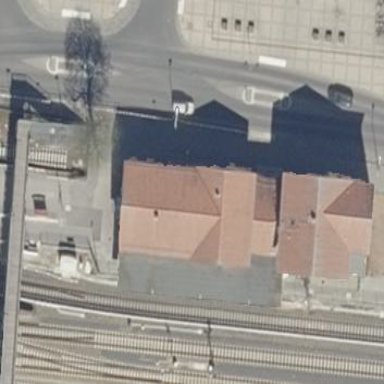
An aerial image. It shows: Train station with gabled roof.